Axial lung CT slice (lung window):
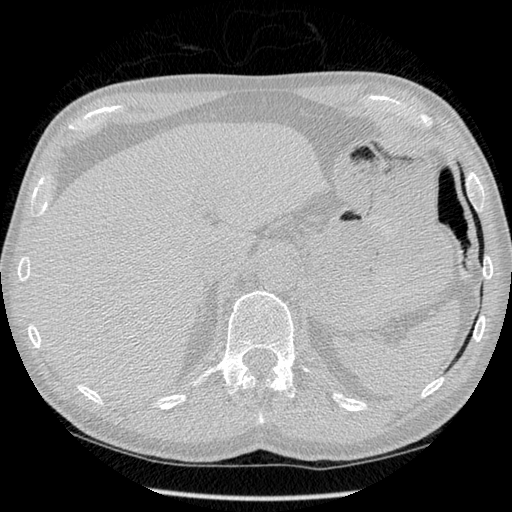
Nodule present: no